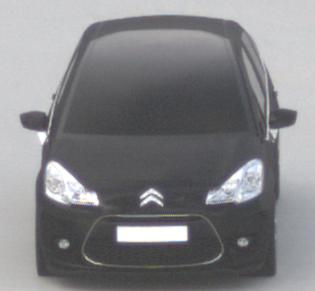
Make: Citroen
Model: C3 1.1
Detailed model: C3 (II)
Model produced from: 2010/01
Model produced until: 2012/03
Doors: 5
Color: black
Road condition: dry road
Daytime: midday
Contrast: low contrast